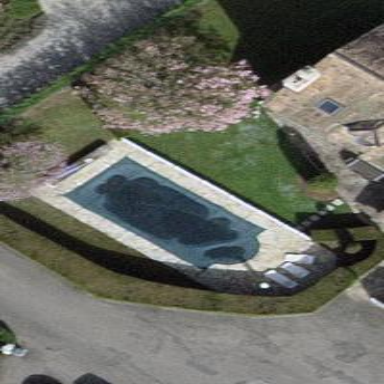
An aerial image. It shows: Swimming pool located in leisure land.